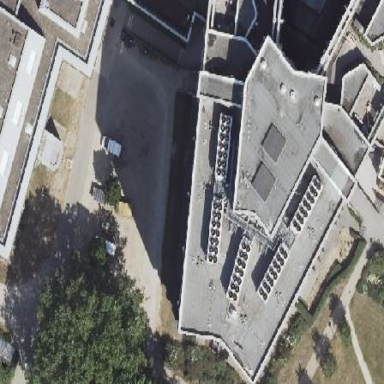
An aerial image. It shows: Part of building.